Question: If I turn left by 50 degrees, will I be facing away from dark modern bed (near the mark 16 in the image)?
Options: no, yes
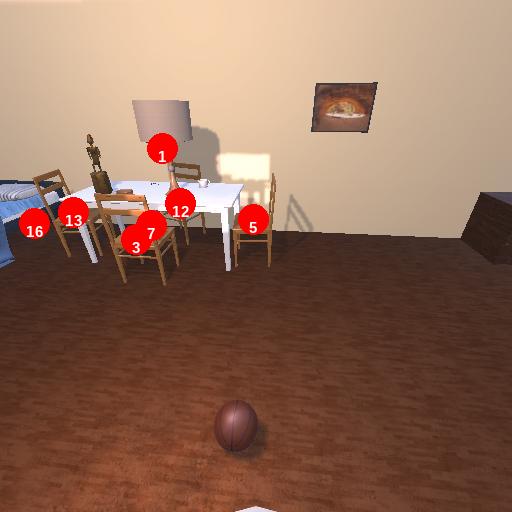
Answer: no